Interaction volume radius: 5 \u00c5
Interaction volume height: 25 \u00c5
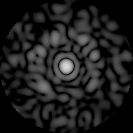
Disorder parameter: 0.8037